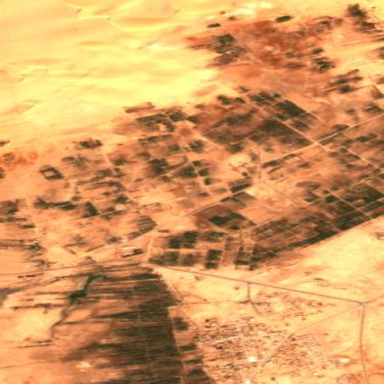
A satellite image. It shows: Orchard filled with date palms.